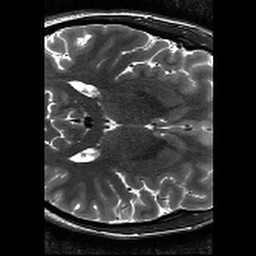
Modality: T2w
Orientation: axial
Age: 20
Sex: female
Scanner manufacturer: siemens
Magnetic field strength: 3 T
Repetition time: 11.39 s
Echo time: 0.09 s